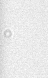
Label: camera_spot